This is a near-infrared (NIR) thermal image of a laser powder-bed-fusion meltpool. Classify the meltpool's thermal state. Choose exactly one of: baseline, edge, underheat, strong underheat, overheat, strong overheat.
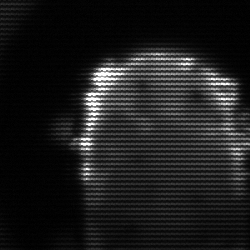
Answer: baseline